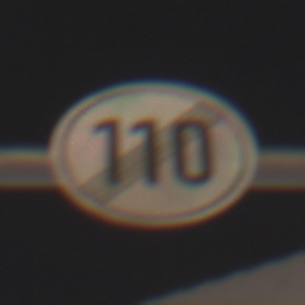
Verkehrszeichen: EndeGeschwindigkeit110
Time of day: Night
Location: Outdoor (Urban)
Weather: Overcast
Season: Winter
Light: Artificial